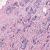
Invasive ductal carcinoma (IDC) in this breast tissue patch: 1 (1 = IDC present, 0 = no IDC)